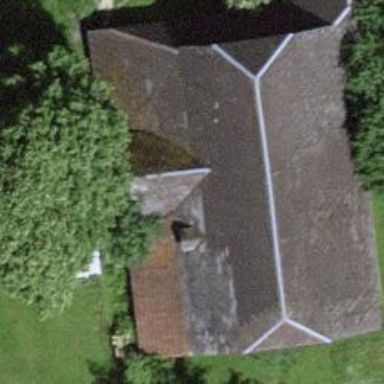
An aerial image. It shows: Farm building.